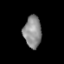
Tissue: lung
Cell type: Epithelial cells
Senescence score: 0.2101
Nuclear area (px): 555
Mean DAPI intensity: 139.636